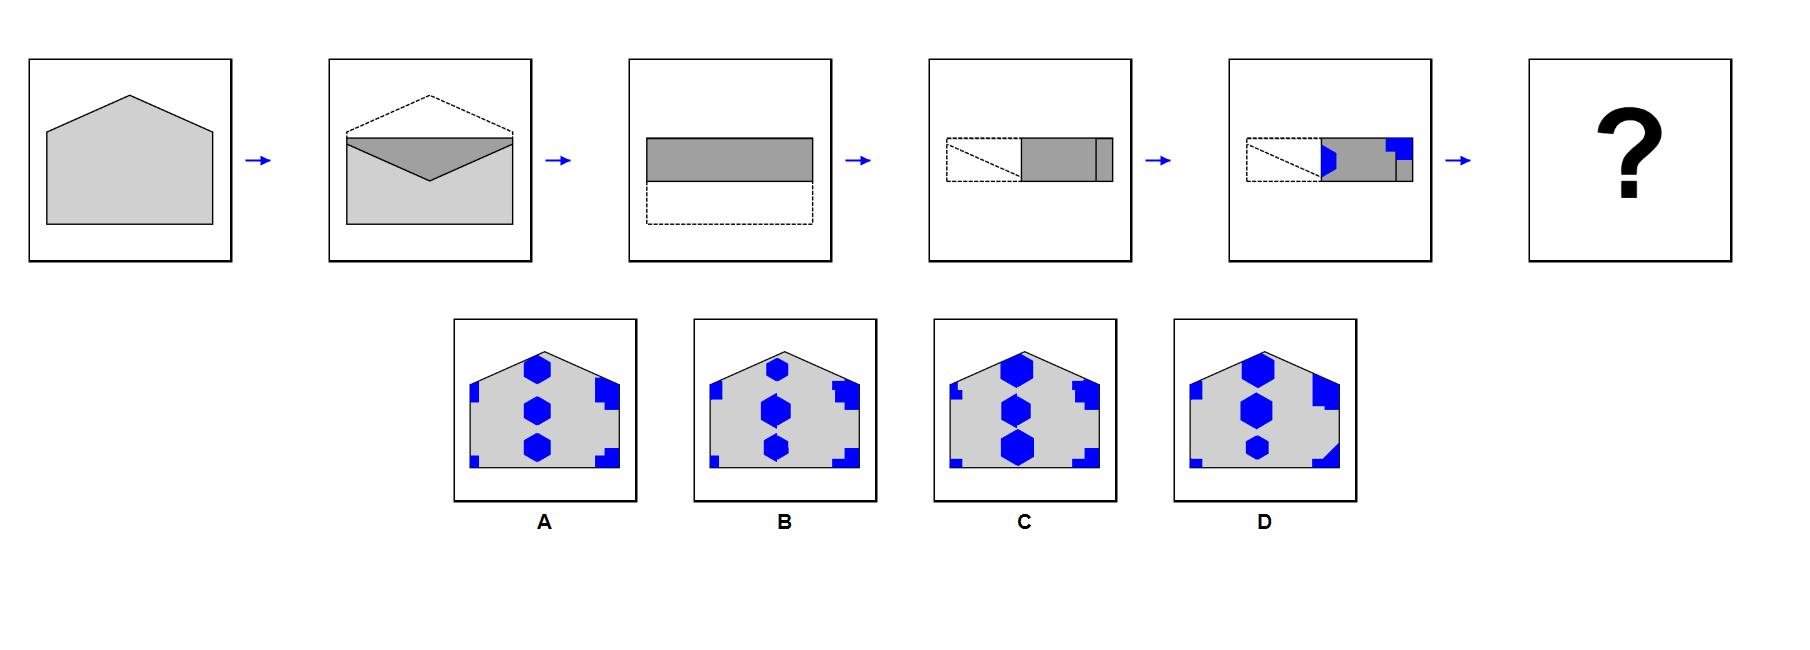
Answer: A